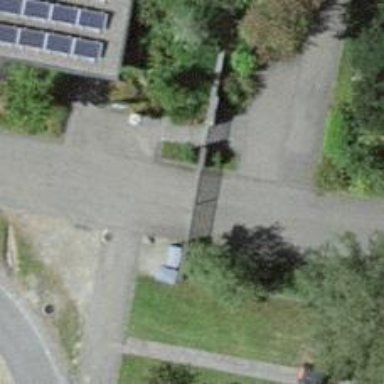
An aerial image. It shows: Gate.